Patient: sex M, age 17
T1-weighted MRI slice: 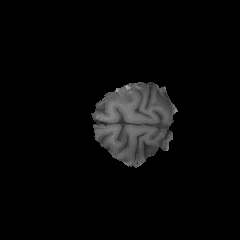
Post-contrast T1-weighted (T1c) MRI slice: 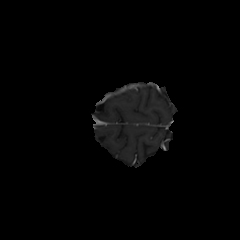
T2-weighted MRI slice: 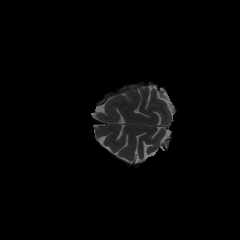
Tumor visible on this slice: no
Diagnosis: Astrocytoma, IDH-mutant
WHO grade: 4